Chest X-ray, PA view. Patient: 35 years old, sex F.
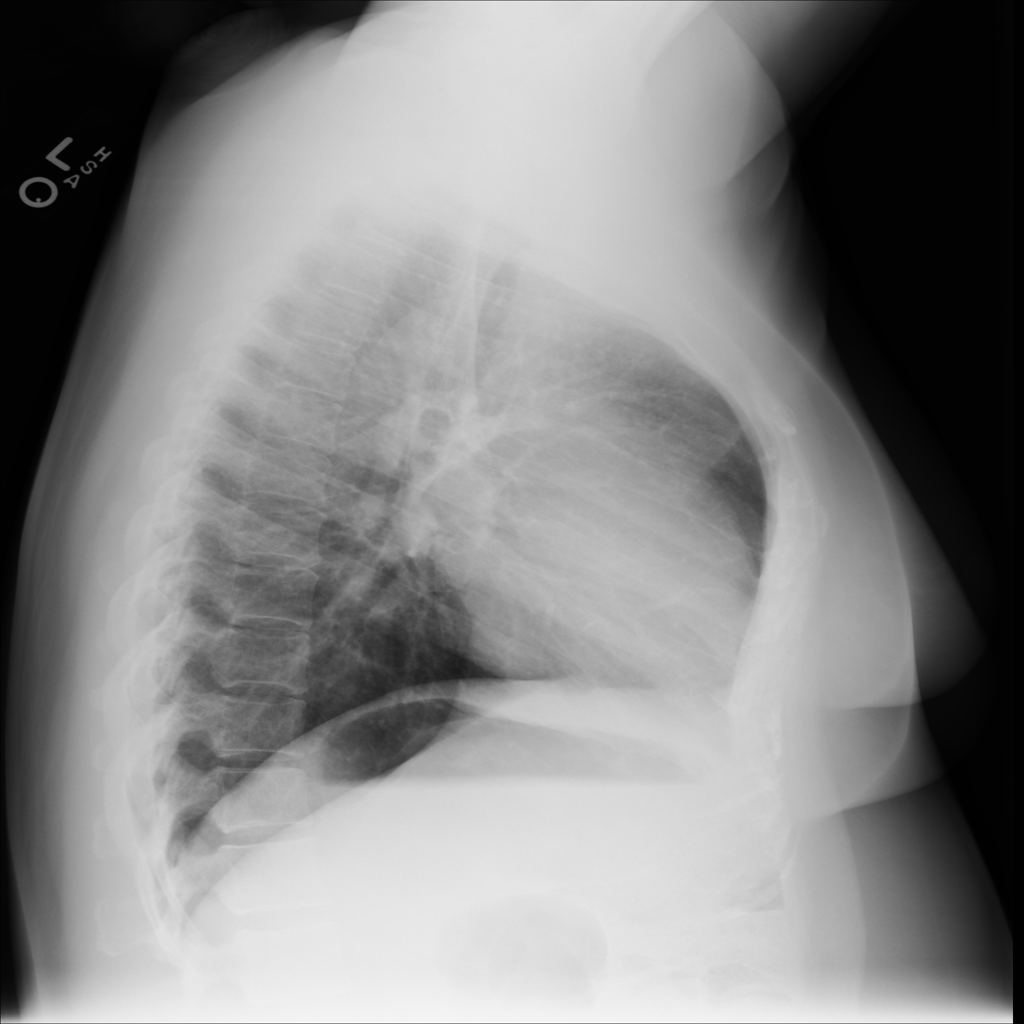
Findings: No Finding